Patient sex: M
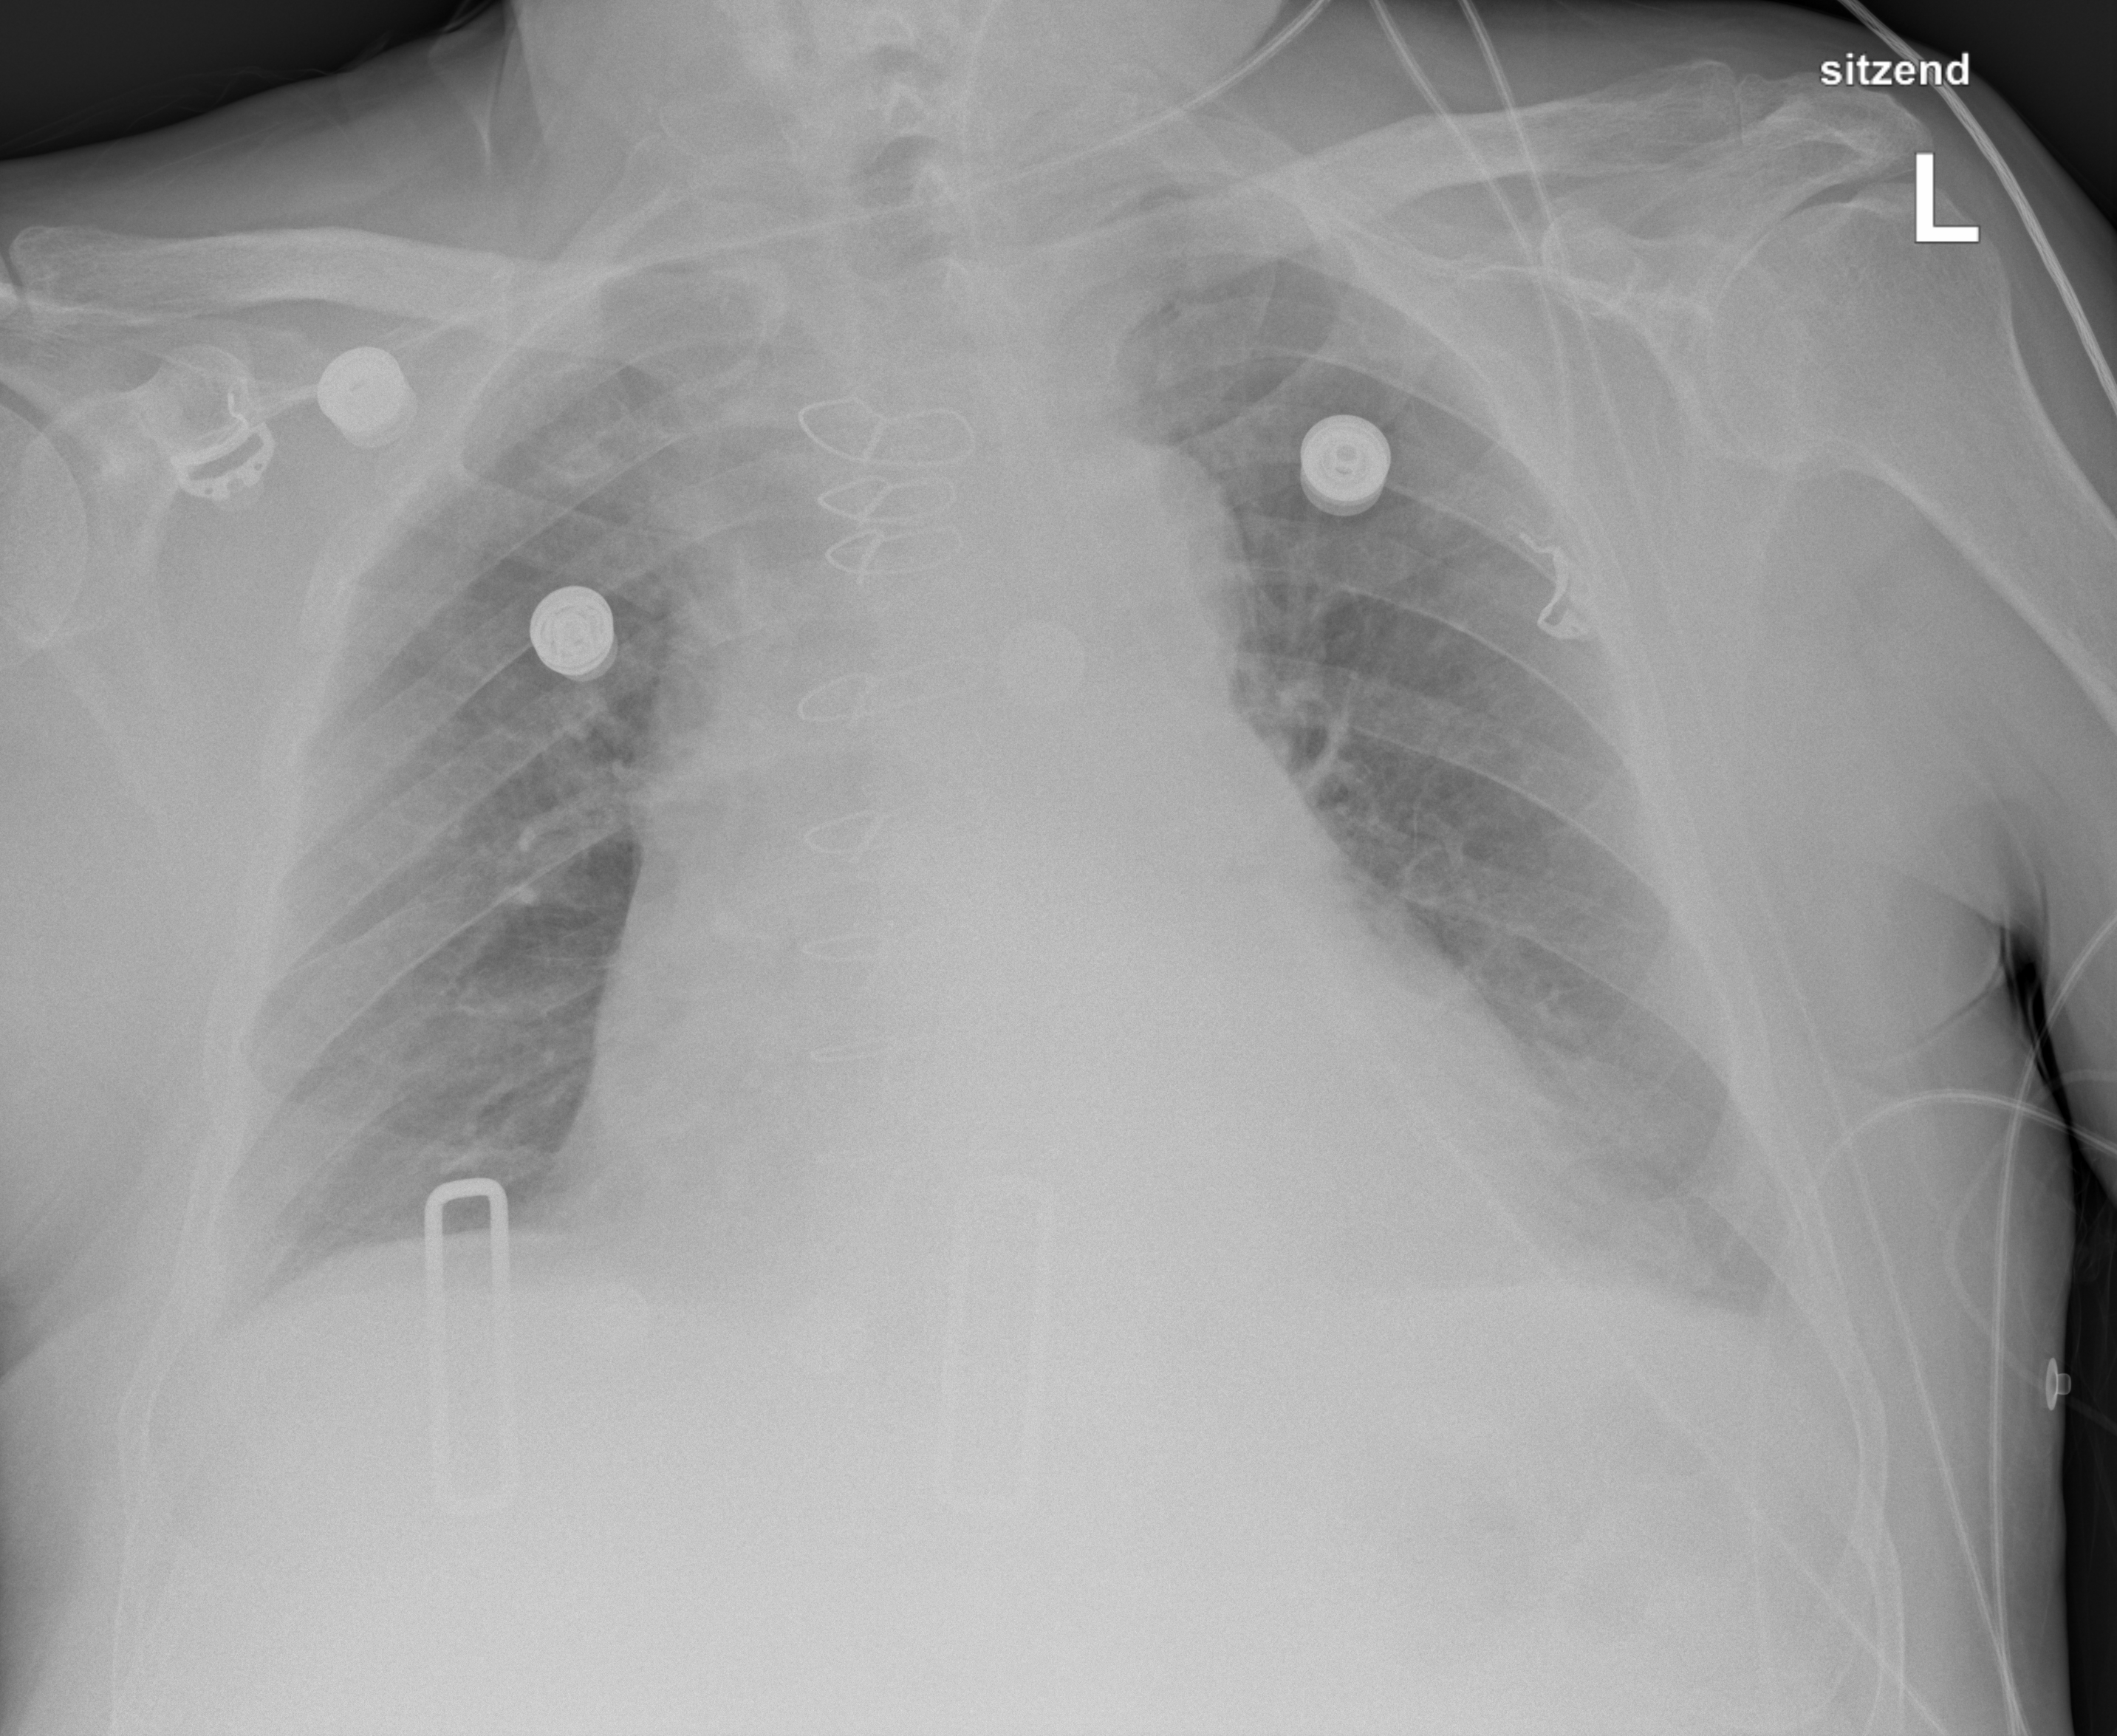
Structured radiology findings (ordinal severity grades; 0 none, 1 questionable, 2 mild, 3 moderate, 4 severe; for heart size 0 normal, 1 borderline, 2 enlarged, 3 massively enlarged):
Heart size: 2
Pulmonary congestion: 0
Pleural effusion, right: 2
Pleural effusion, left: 2
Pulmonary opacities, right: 0
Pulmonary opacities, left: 0
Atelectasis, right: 2
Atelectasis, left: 2